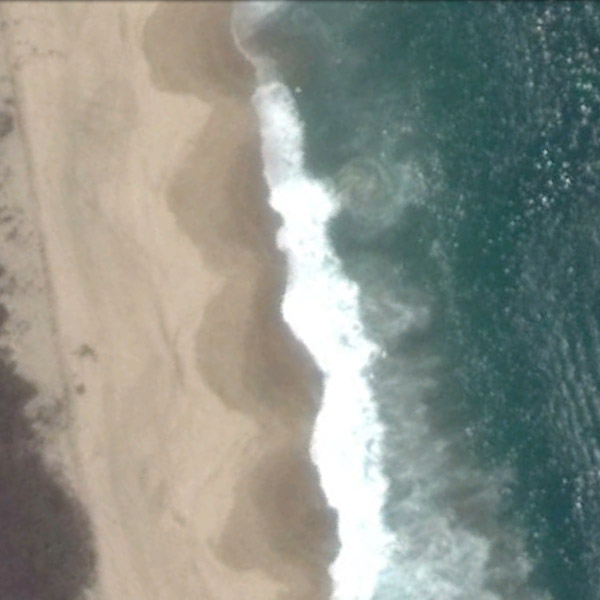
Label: Beach